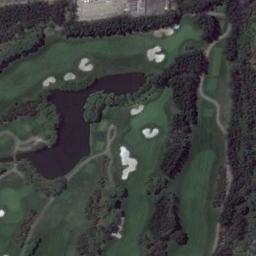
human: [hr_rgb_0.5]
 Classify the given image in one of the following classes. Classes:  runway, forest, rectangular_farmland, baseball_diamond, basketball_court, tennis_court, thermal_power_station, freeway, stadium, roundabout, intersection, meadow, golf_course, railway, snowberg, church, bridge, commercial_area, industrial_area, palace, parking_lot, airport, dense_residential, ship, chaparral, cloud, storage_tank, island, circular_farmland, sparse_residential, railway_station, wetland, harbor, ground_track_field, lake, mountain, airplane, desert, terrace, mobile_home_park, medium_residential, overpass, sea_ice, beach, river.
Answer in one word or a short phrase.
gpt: golf_course